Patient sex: F
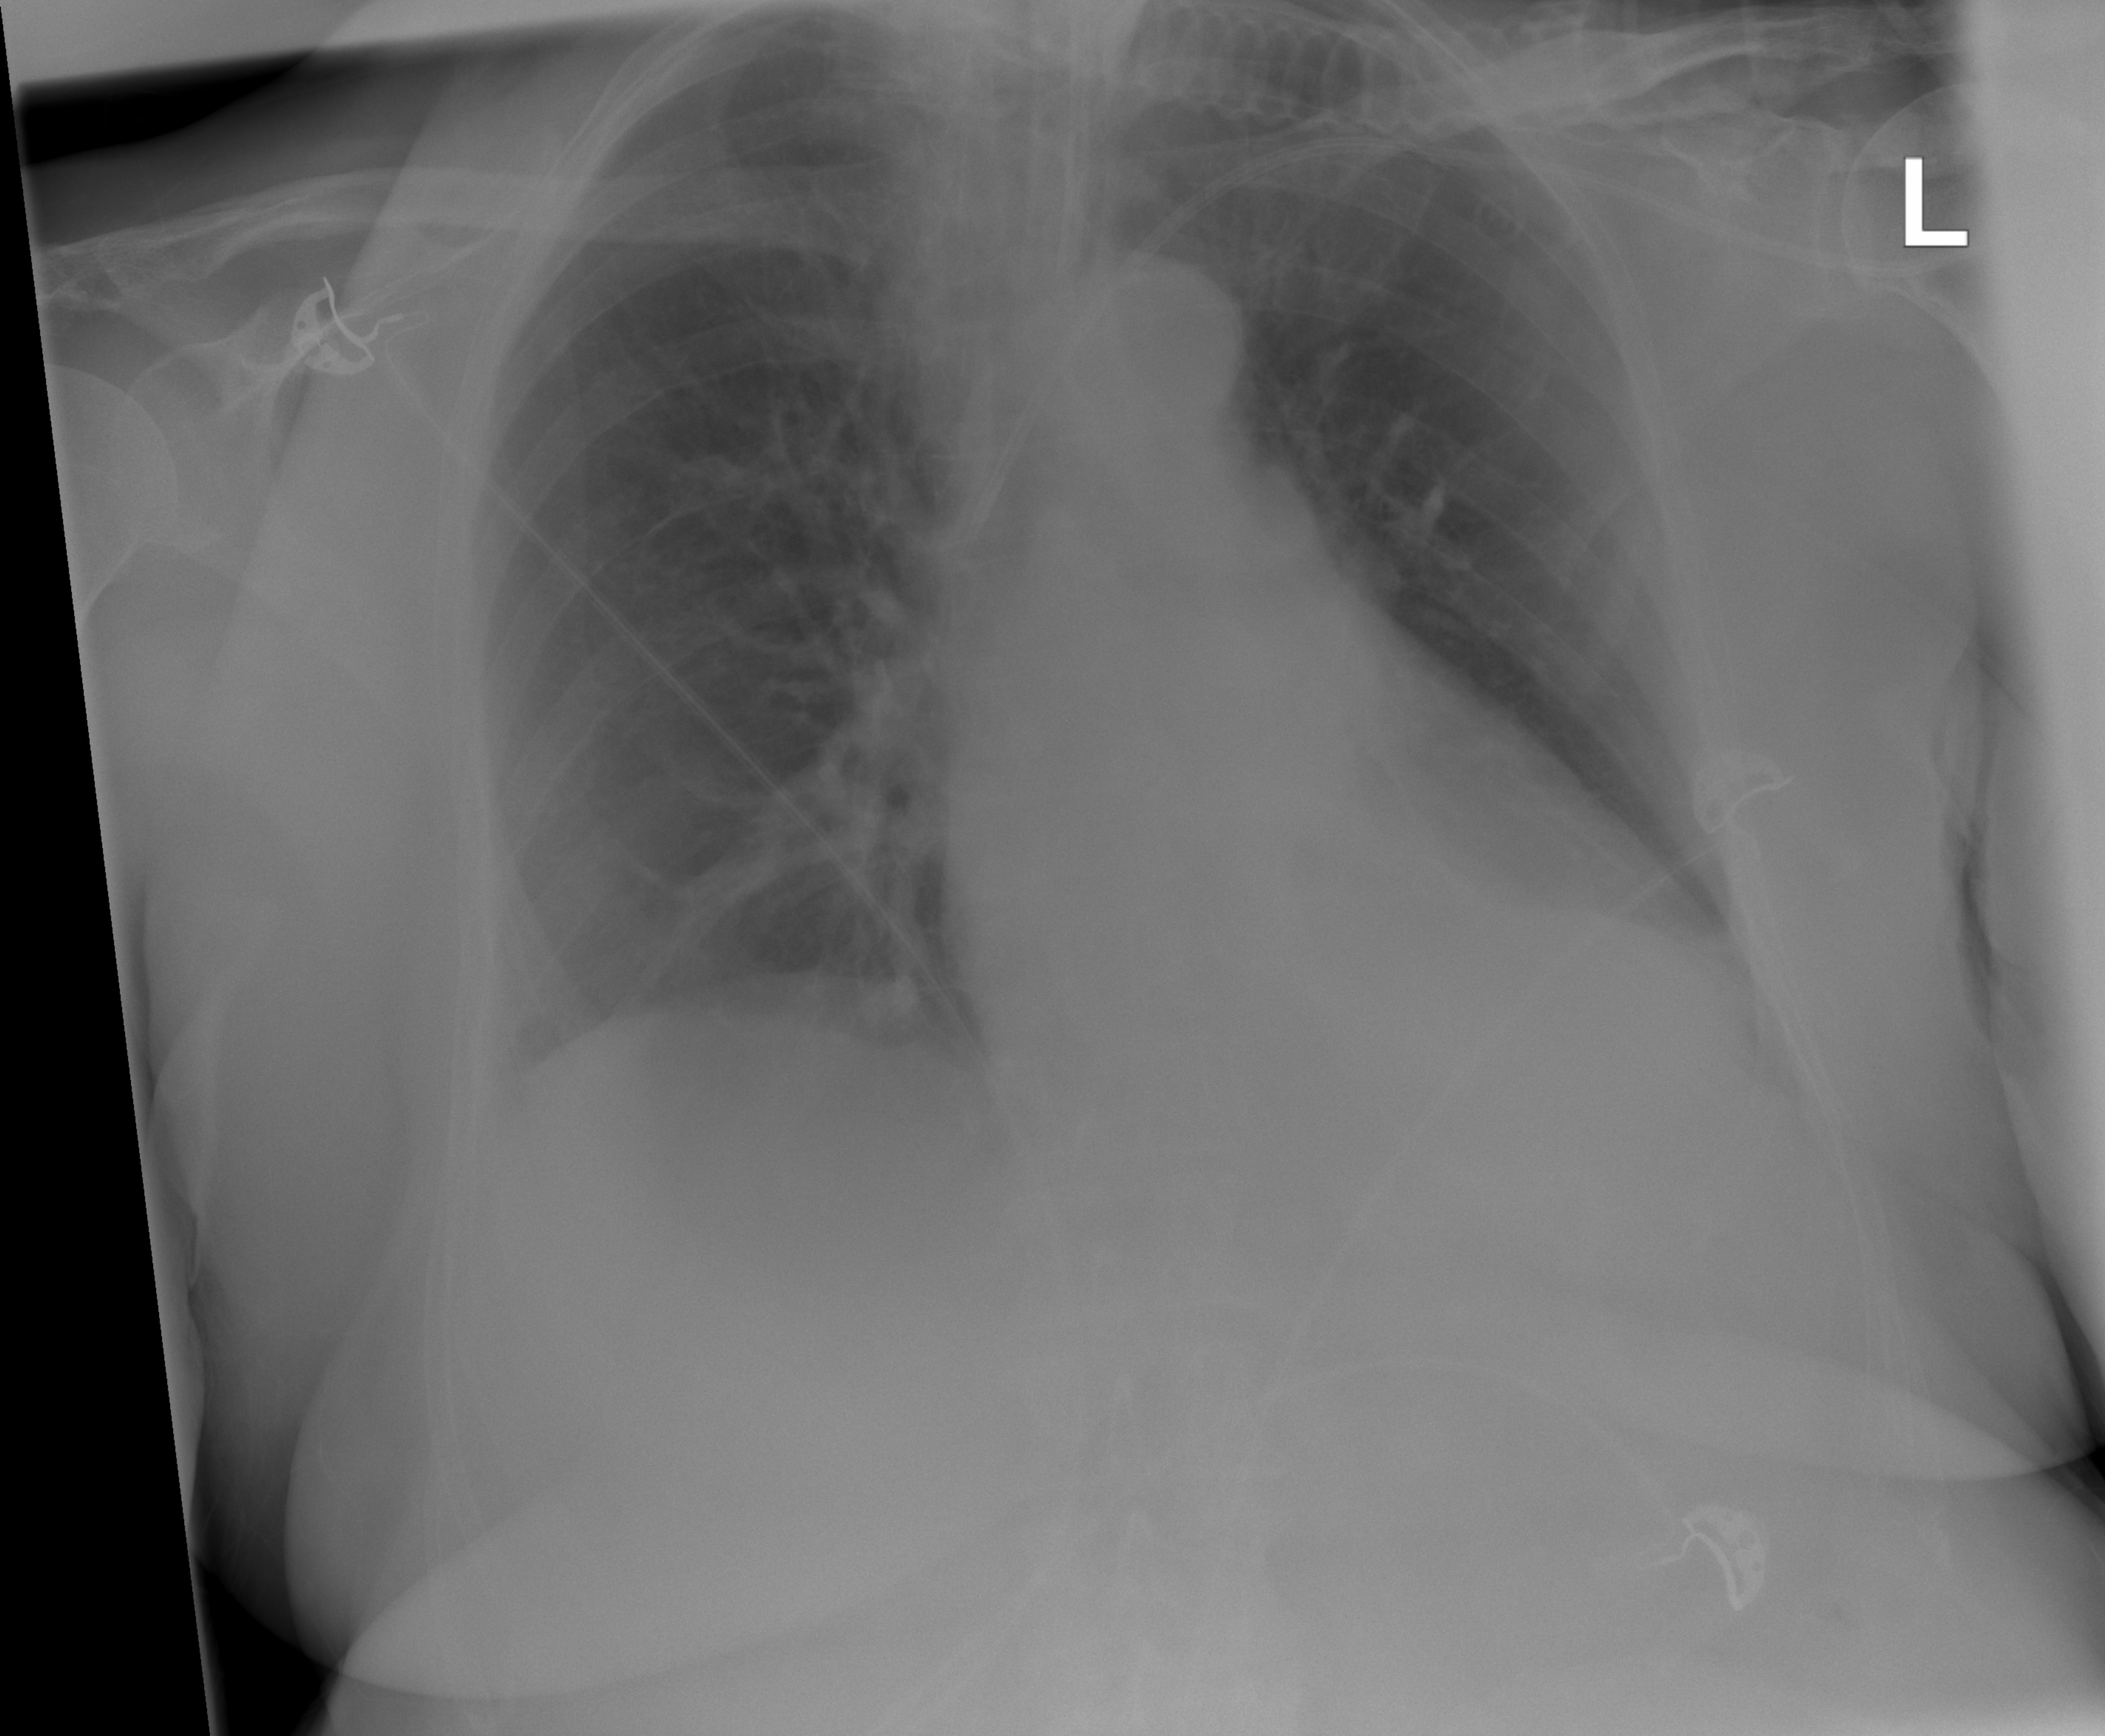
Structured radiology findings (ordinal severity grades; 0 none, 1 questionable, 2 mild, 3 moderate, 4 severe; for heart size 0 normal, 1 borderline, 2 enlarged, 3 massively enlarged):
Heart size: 2
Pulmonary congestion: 0
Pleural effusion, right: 2
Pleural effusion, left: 1
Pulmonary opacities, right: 0
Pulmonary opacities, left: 0
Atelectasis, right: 0
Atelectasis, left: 0